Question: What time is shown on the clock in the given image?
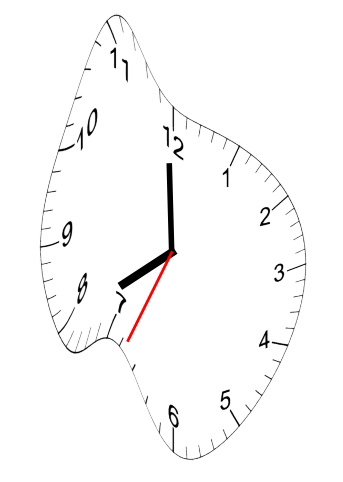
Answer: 07:59:34